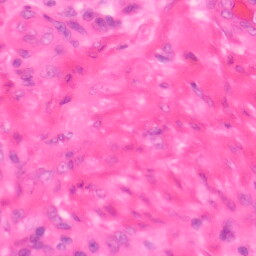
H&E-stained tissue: Colon